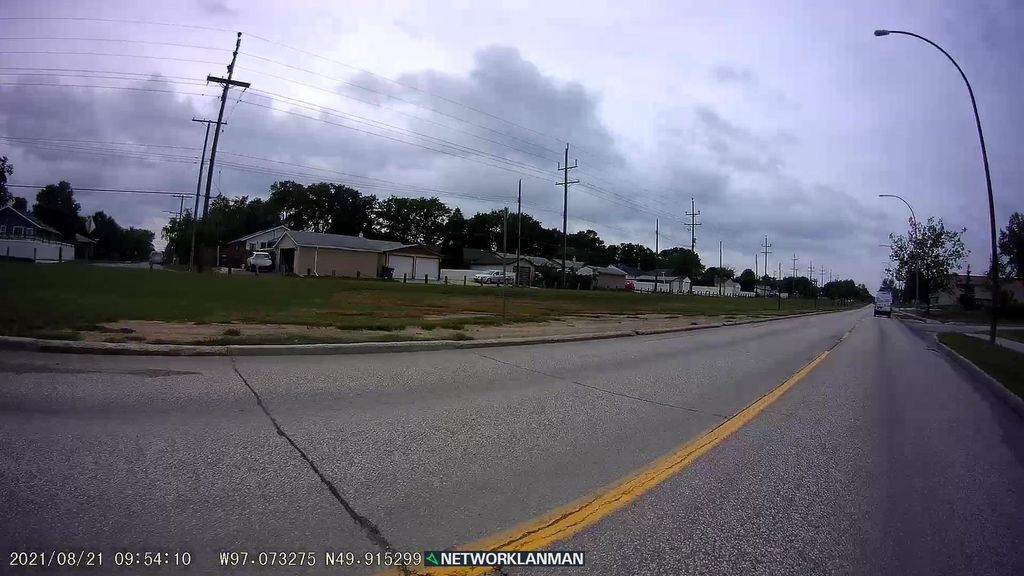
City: winnipeg